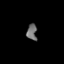
Tissue: lung
Cell type: T cells
Senescence score: 0.238
Nuclear area (px): 161
Mean DAPI intensity: 108.137